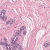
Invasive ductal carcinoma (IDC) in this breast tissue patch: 0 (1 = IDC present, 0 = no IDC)